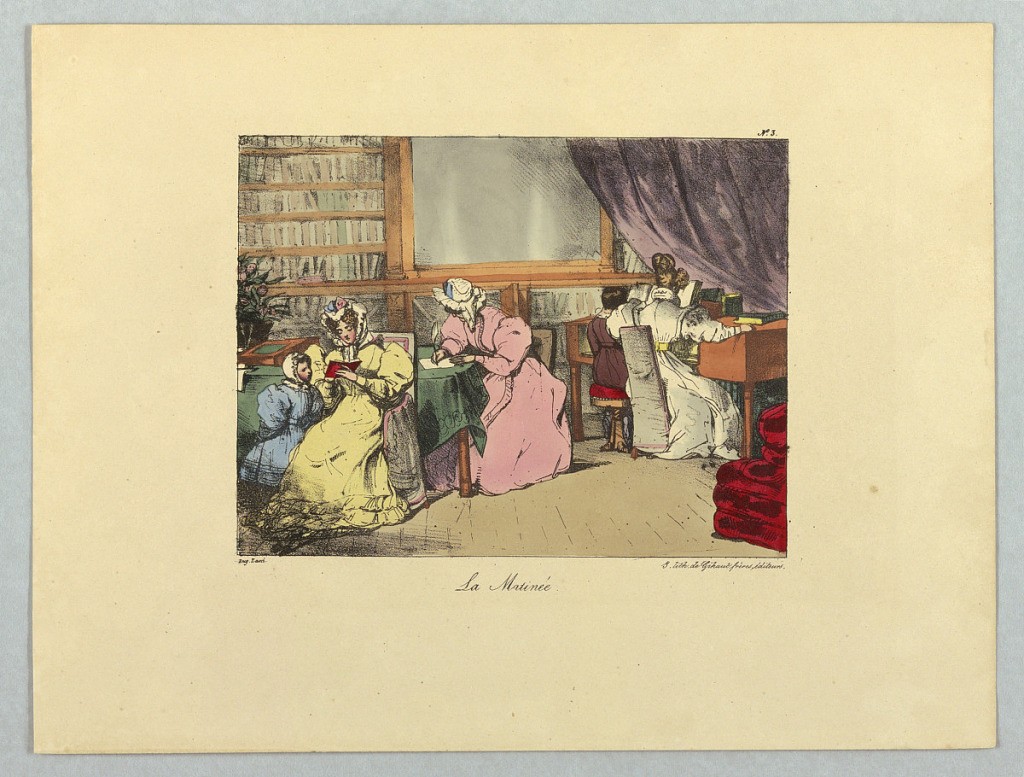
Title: La Matinée
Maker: Gihaut Frères, French, 1815 - 1871
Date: ca. 1830
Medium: Lithograph, brush and watercolor on paper
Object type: Print
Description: Right, woman at a piano with a child. Center, woman writing. Left, woman reading to a child. Title, artists' names below.